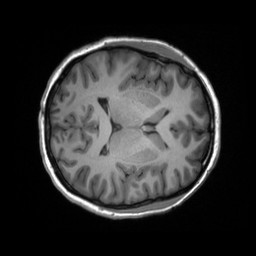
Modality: T1w
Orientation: axial
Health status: healthy
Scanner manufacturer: siemens
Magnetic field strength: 3 T
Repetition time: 2.3 s
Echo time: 0.00228 s